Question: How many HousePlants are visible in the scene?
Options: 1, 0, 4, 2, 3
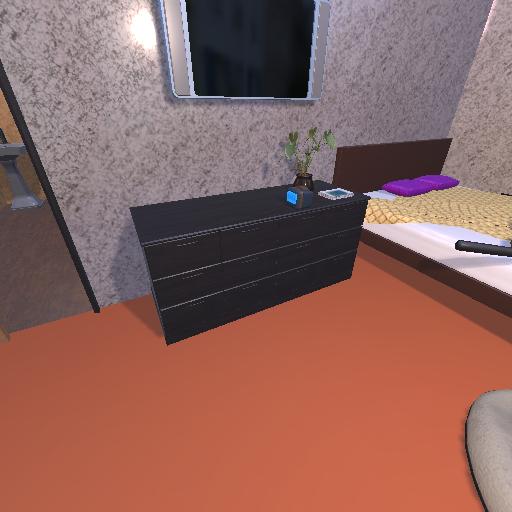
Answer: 1